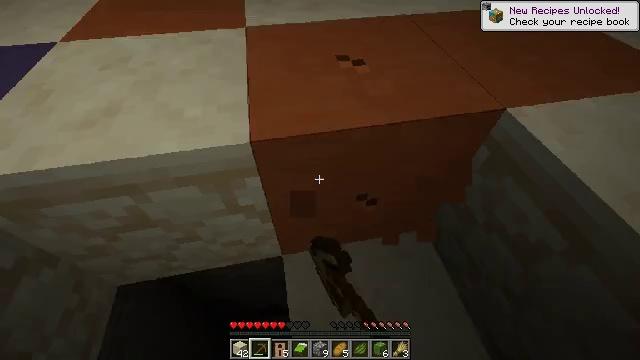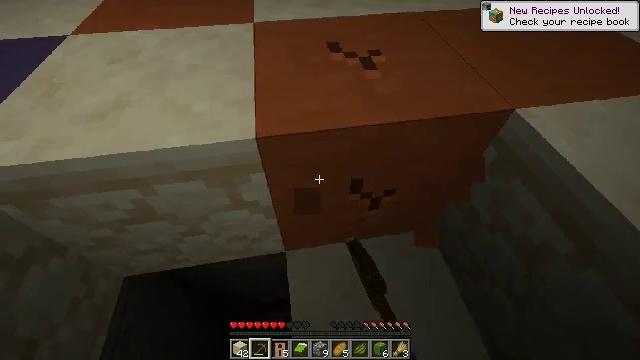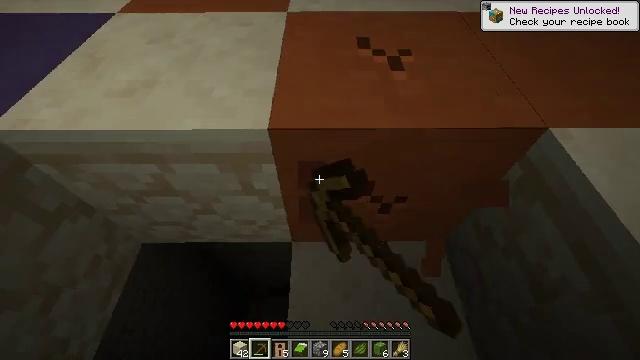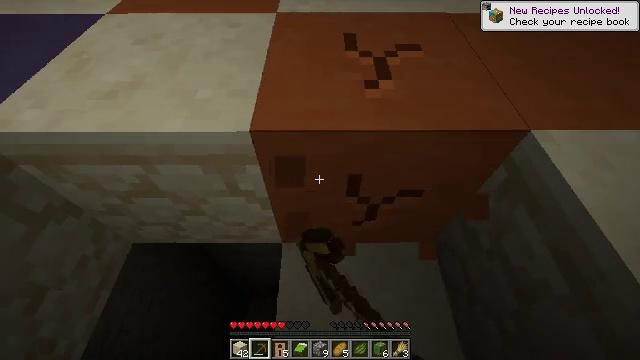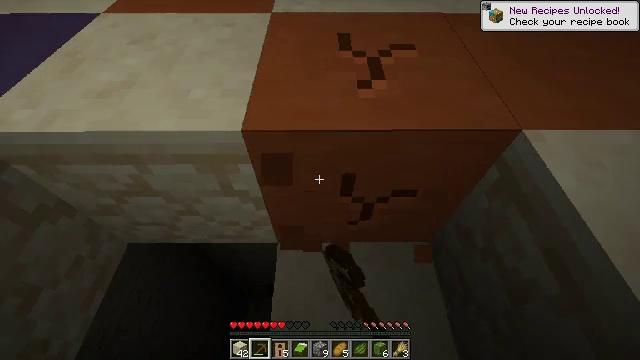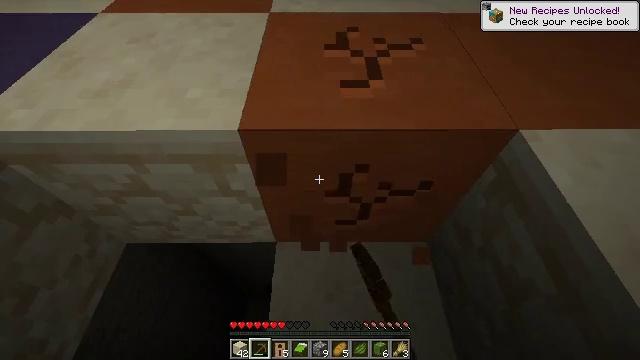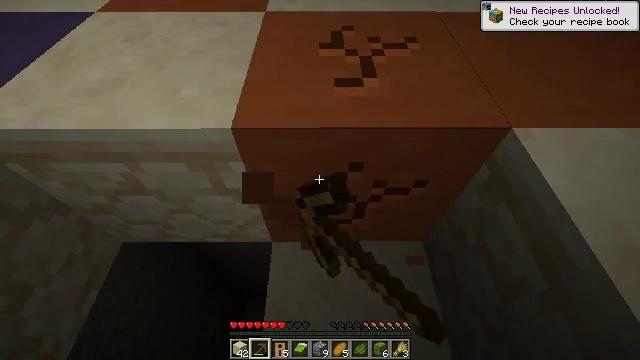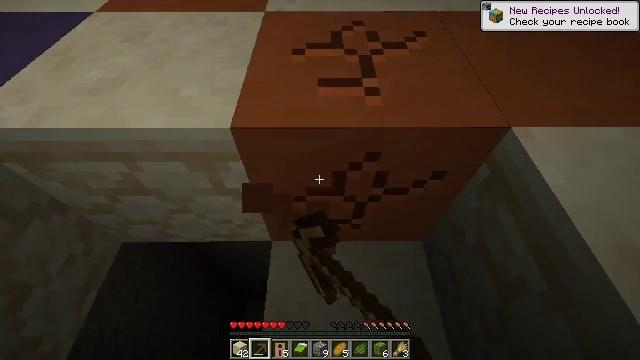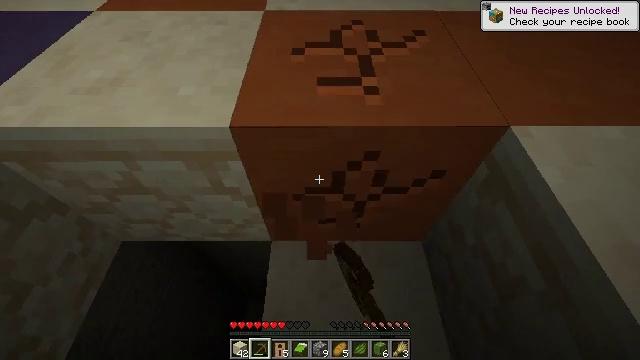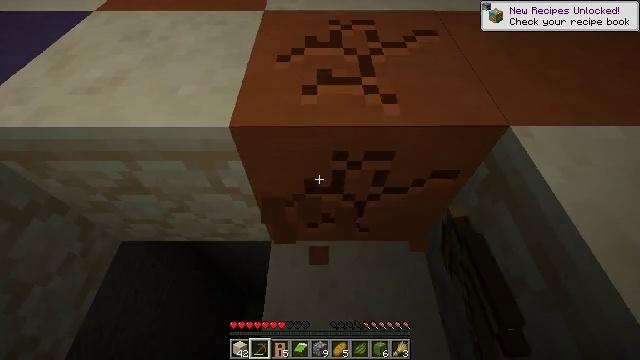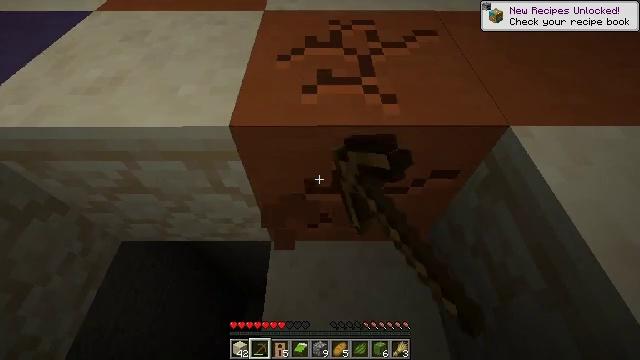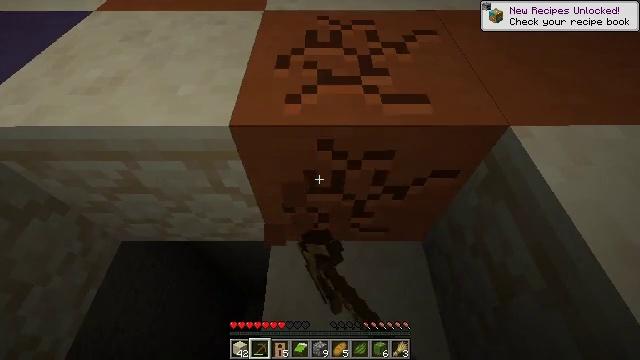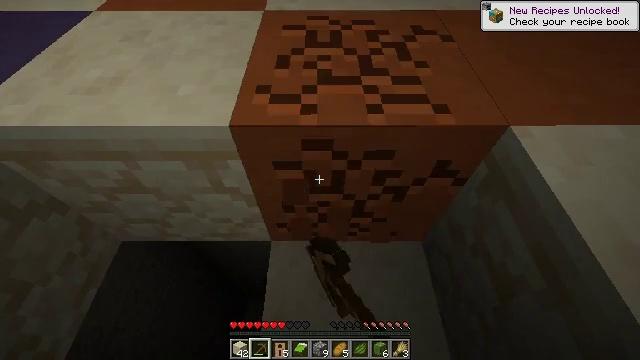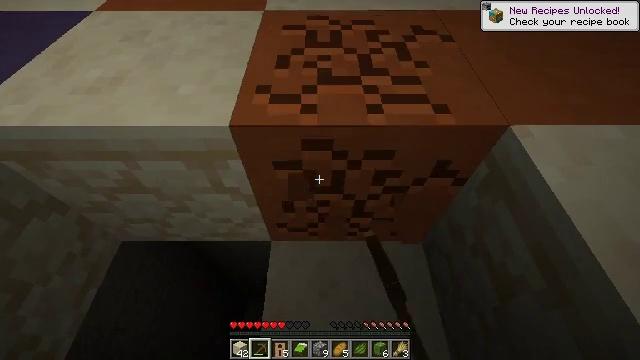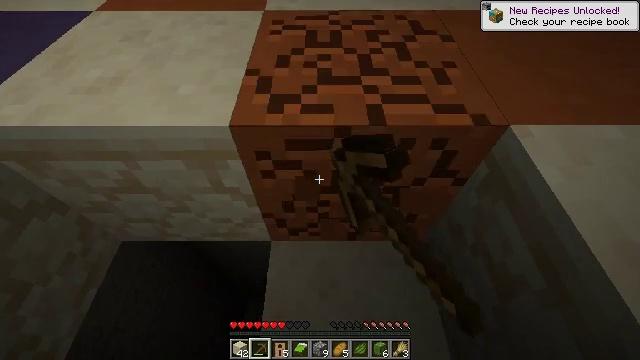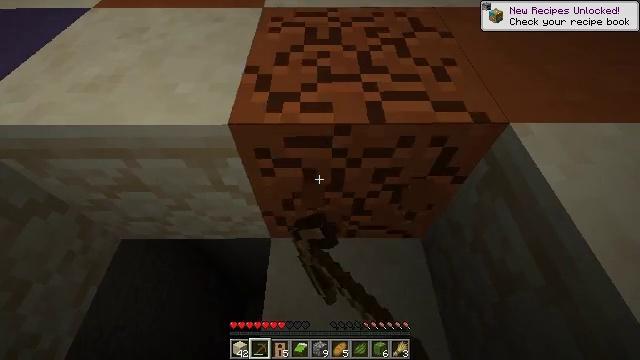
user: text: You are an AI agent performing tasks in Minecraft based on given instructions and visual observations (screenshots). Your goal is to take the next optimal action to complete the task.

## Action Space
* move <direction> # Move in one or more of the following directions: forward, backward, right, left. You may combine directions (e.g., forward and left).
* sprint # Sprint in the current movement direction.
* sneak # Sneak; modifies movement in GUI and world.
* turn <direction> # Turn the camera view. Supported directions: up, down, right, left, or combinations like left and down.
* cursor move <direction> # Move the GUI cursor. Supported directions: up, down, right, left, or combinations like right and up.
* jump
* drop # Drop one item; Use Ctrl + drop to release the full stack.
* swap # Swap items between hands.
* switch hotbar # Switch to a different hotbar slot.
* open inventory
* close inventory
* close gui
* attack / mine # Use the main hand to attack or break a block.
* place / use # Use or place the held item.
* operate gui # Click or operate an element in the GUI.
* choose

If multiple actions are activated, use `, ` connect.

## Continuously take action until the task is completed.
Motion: motion action
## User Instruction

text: Dig out the orange terracotta.
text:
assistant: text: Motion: attack / mine
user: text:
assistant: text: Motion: move right, turn left and down, attack / mine
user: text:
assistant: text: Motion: attack / mine
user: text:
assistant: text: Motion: attack / mine
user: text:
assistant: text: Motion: attack / mine
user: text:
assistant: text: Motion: attack / mine
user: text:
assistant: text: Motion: attack / mine
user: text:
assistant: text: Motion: attack / mine
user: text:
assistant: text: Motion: attack / mine
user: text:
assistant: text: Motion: attack / mine
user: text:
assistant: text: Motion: attack / mine
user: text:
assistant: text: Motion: attack / mine
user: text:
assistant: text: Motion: attack / mine
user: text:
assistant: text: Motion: attack / mine
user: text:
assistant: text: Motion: attack / mine
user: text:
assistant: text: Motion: attack / mine
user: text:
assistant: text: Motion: attack / mine
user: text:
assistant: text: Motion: attack / mine
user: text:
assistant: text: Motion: attack / mine
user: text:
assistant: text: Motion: attack / mine
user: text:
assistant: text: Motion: attack / mine